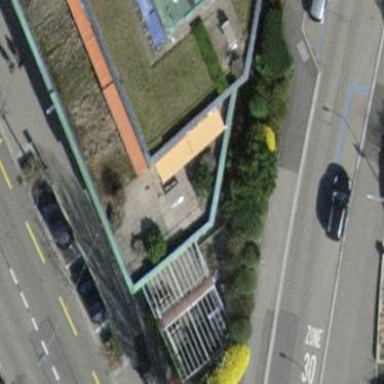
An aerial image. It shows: View of roof of building.